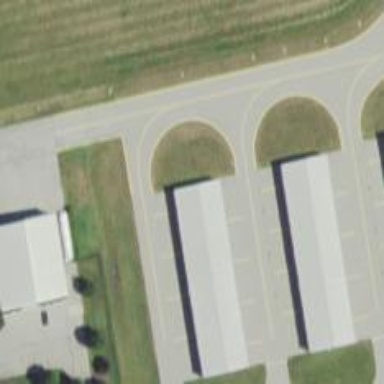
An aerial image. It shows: View of taxiway at the airport.